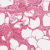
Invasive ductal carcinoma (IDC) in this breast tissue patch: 0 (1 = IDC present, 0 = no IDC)